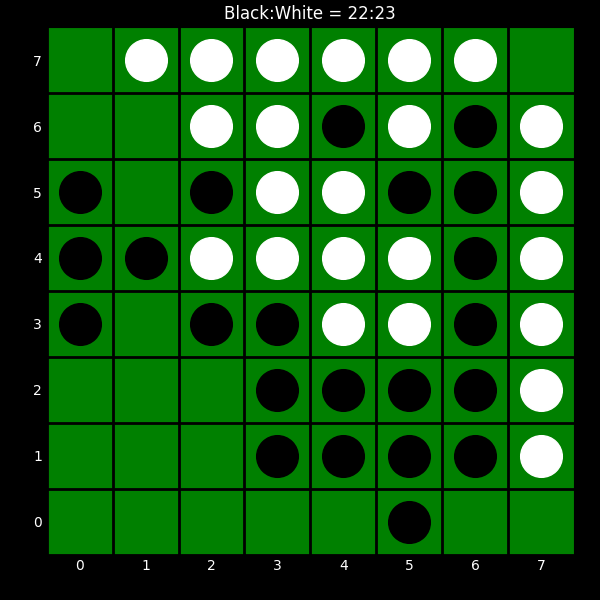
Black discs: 22
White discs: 23